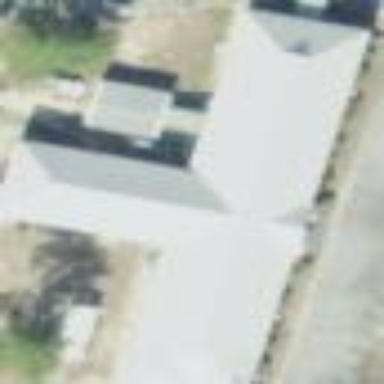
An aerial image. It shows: Commercial building.